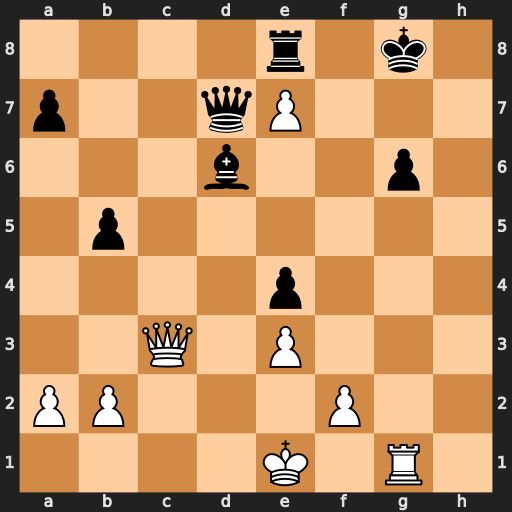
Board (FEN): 4r1k1/p2qP3/3b2p1/1p6/4p3/2Q1P3/PP3P2/4K1R1
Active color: w
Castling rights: -
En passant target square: -
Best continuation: Rxg6+ Kf7 Qg7#